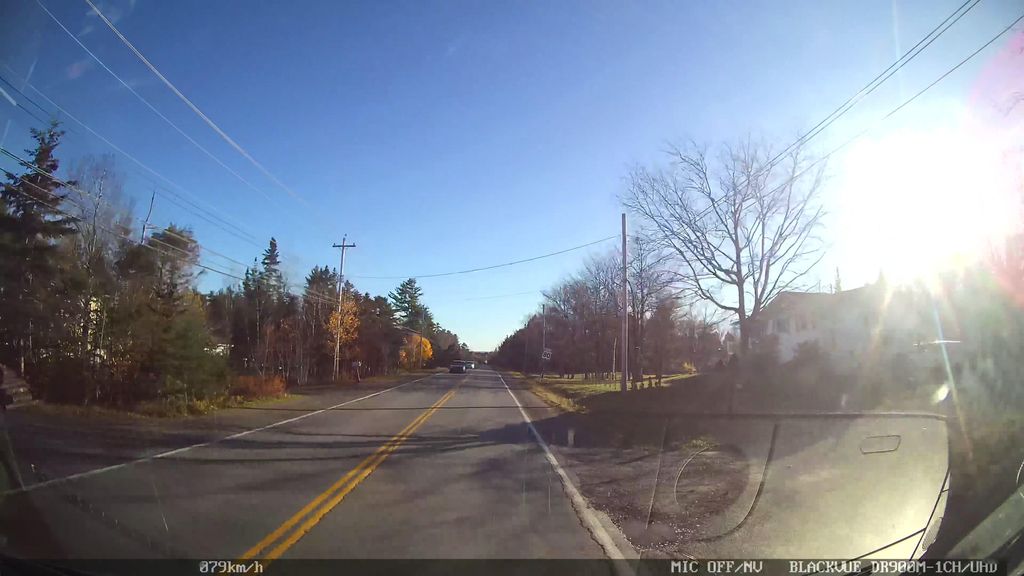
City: halifax